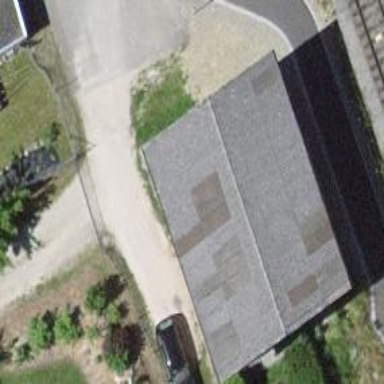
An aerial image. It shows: Warehouse building.